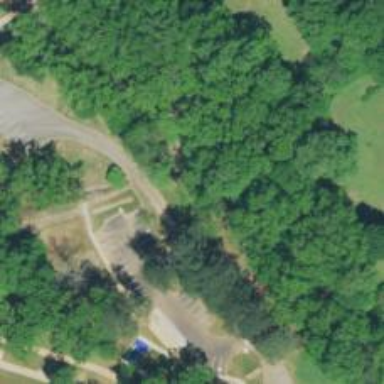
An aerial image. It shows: Disc golf tee.